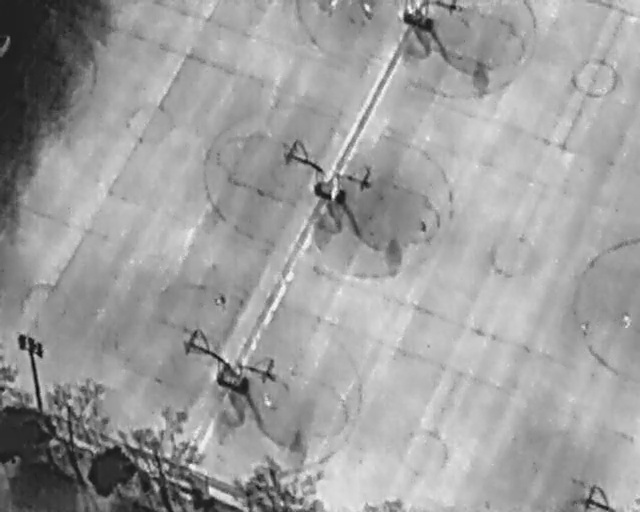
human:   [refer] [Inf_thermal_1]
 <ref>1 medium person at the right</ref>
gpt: <box>[[96, 61, 99, 63, 2]]</box>